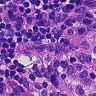
Metastatic tissue present: no